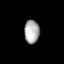
Tissue: lung
Cell type: T cells
Senescence score: 0.1771
Nuclear area (px): 346
Mean DAPI intensity: 171.436